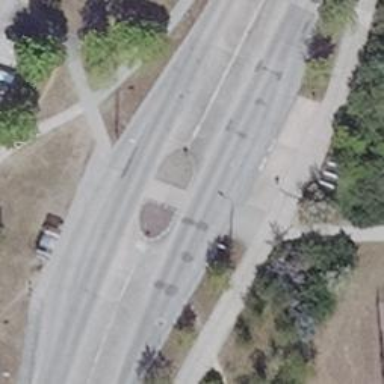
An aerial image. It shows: Traffic calming island.